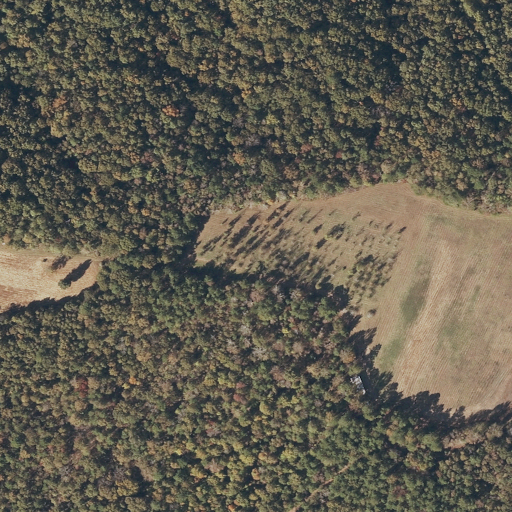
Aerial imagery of mountain in Alabama named London Mountain containing deciduous forest, grassland, pasture, evergreen forest, and shrub